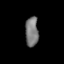
Tissue: prostate
Cell type: T cells
Senescence score: 0.2692
Nuclear area (px): 378
Mean DAPI intensity: 121.304